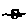
Label: cat